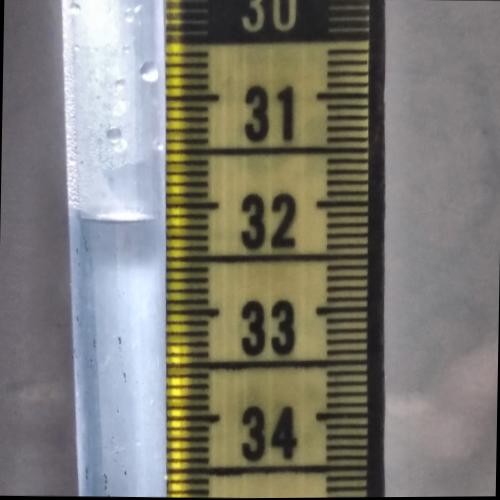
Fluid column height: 32.1 cm